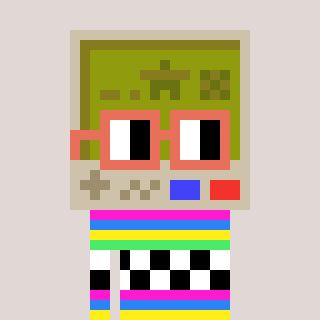
a pixel art character with square orange glasses, a gameboy-shaped head and a foggrey-colored body on a warm background